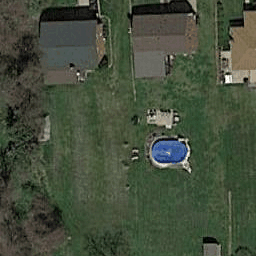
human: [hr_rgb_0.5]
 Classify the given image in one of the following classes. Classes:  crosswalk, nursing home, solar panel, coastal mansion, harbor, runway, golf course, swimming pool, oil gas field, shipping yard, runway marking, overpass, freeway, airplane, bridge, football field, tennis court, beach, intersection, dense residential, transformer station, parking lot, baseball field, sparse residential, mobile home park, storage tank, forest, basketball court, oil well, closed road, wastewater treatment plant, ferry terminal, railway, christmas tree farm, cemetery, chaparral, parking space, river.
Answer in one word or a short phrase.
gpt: sparse residential